Interaction volume radius: 10 \u00c5
Interaction volume height: 15 \u00c5
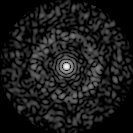
Disorder parameter: 0.8387